Current action and preconditions to check: trajectory_clear

Your task: For each precondition in the list above, predict whether it will hold at this action.

Consider the current scene as observed from the mobile robot's camera, and analyze the predicted future states of all dynamic agents (e.g., people, animals, vehicles, or any moving entities) within the NEXT SECOND.

IMPORTANT: Only answer "very likely" if you are absolutely certain—based on strong, clear evidence—that a dynamic agent will violate the precondition in the predicted future state. Do NOT answer "very likely" for unlikely, ambiguous, or low-probability risks.

Ask yourself for each precondition: Is there a high probability, with clear and convincing evidence, that the predicted future states of any dynamic agent will interfere with the predicted future state of the currently executing action within the NEXT SECOND, causing that precondition to fail?

Assess the risk level based on these predictions. Use "likely" or "very likely" if motions create a clear risk of interference.

Use "neutral" or "improbable" if agents are nearby but their predicted paths are clearly diverging or non-conflicting.

Failure Risk Categories: "very improbable", "improbable", "neutral", "likely", "very likely"

Answer Format: Output ONLY the probability_of_failure value from these categories: "very improbable", "improbable", "neutral", "likely", "very likely"

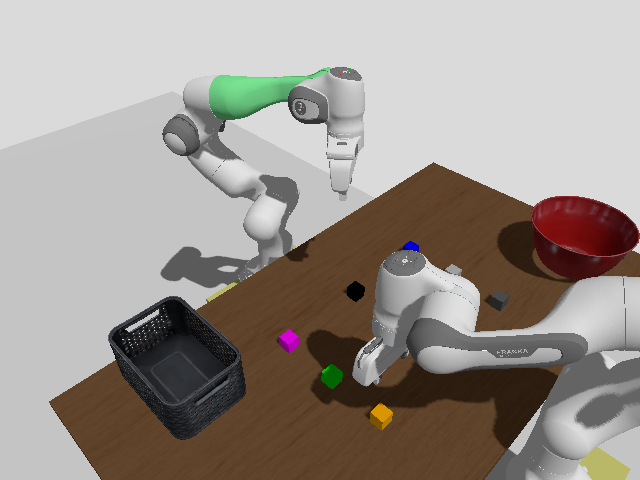

Answer: very improbable